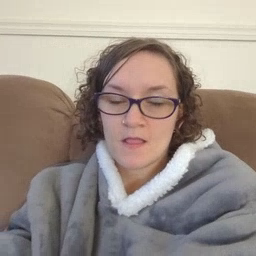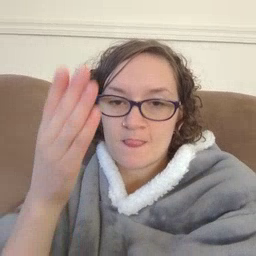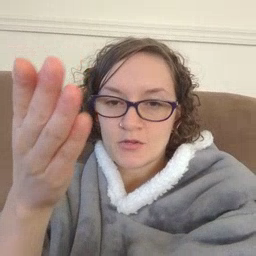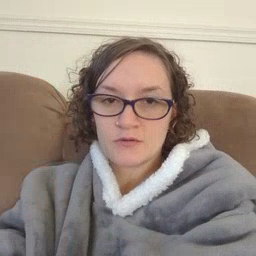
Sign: there